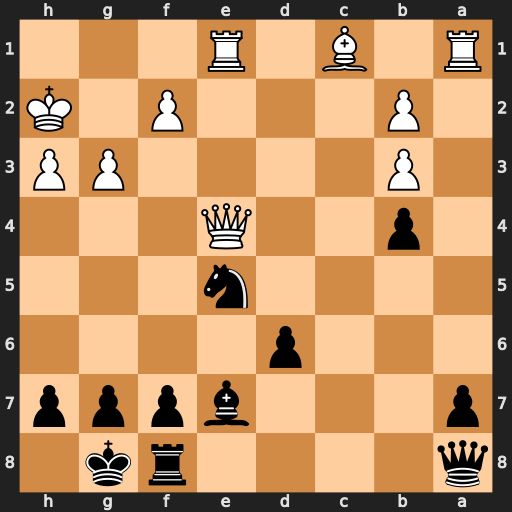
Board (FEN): q4rk1/p3bppp/3p4/4n3/1p2Q3/1P4PP/1P3P1K/R1B1R3
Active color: b
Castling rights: -
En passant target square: -
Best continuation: Nf3+ Kh1 Nxe1 Qxa8 Rxa8